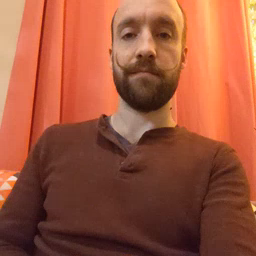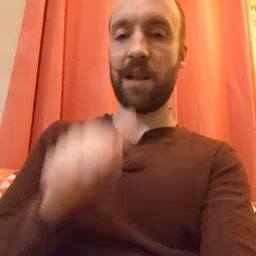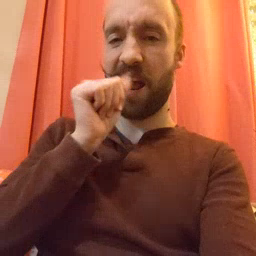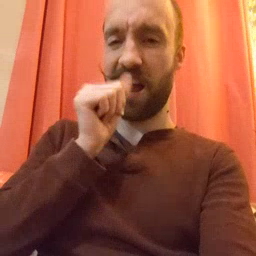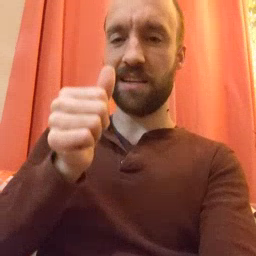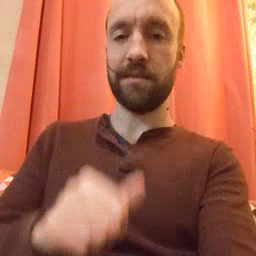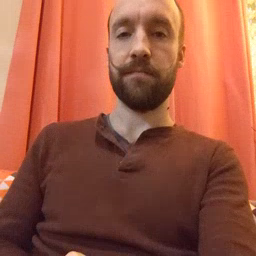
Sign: nuts